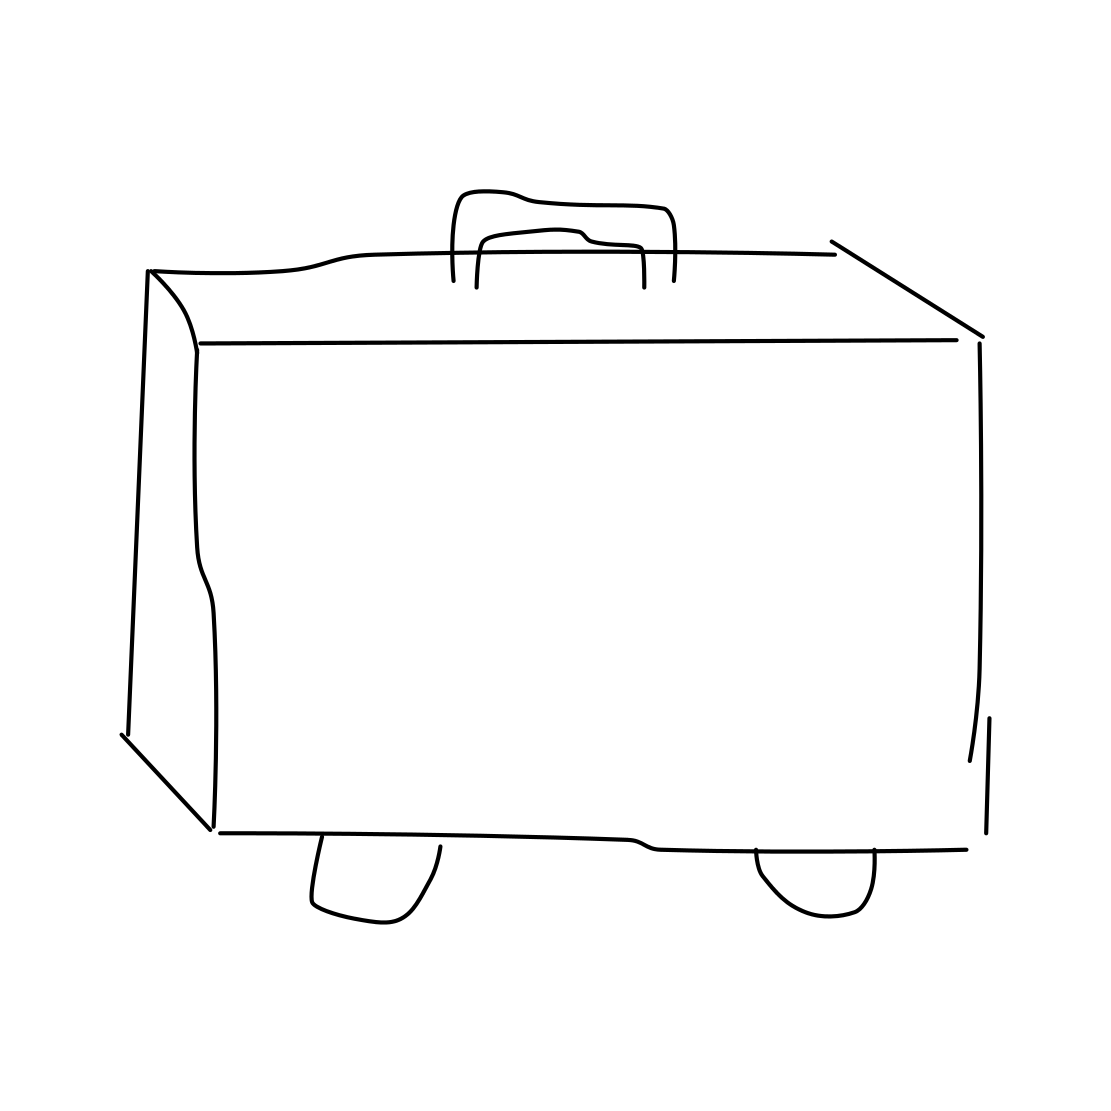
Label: suitcase